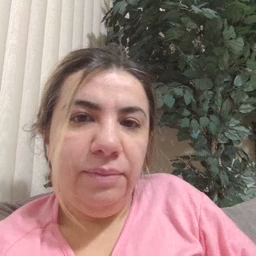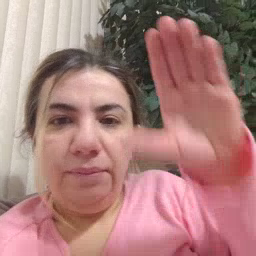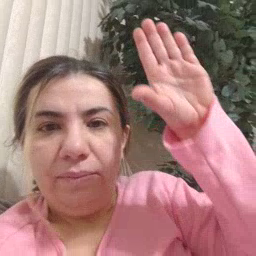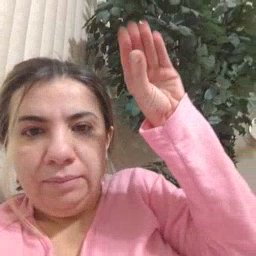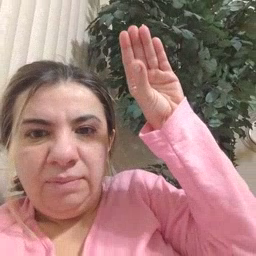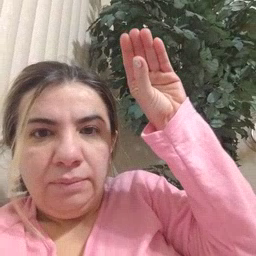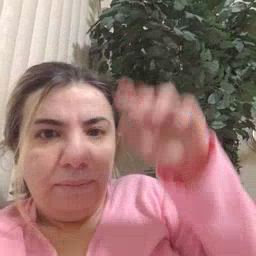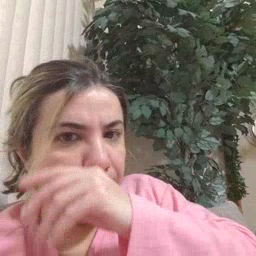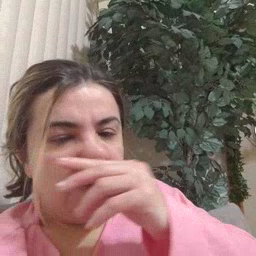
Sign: goose